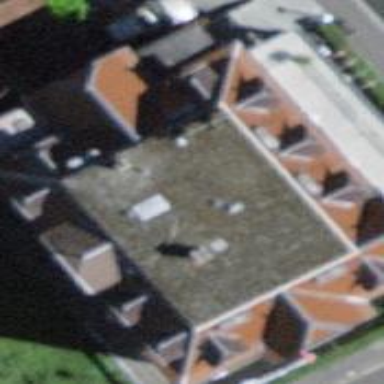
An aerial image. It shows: Hotel building.